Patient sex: M
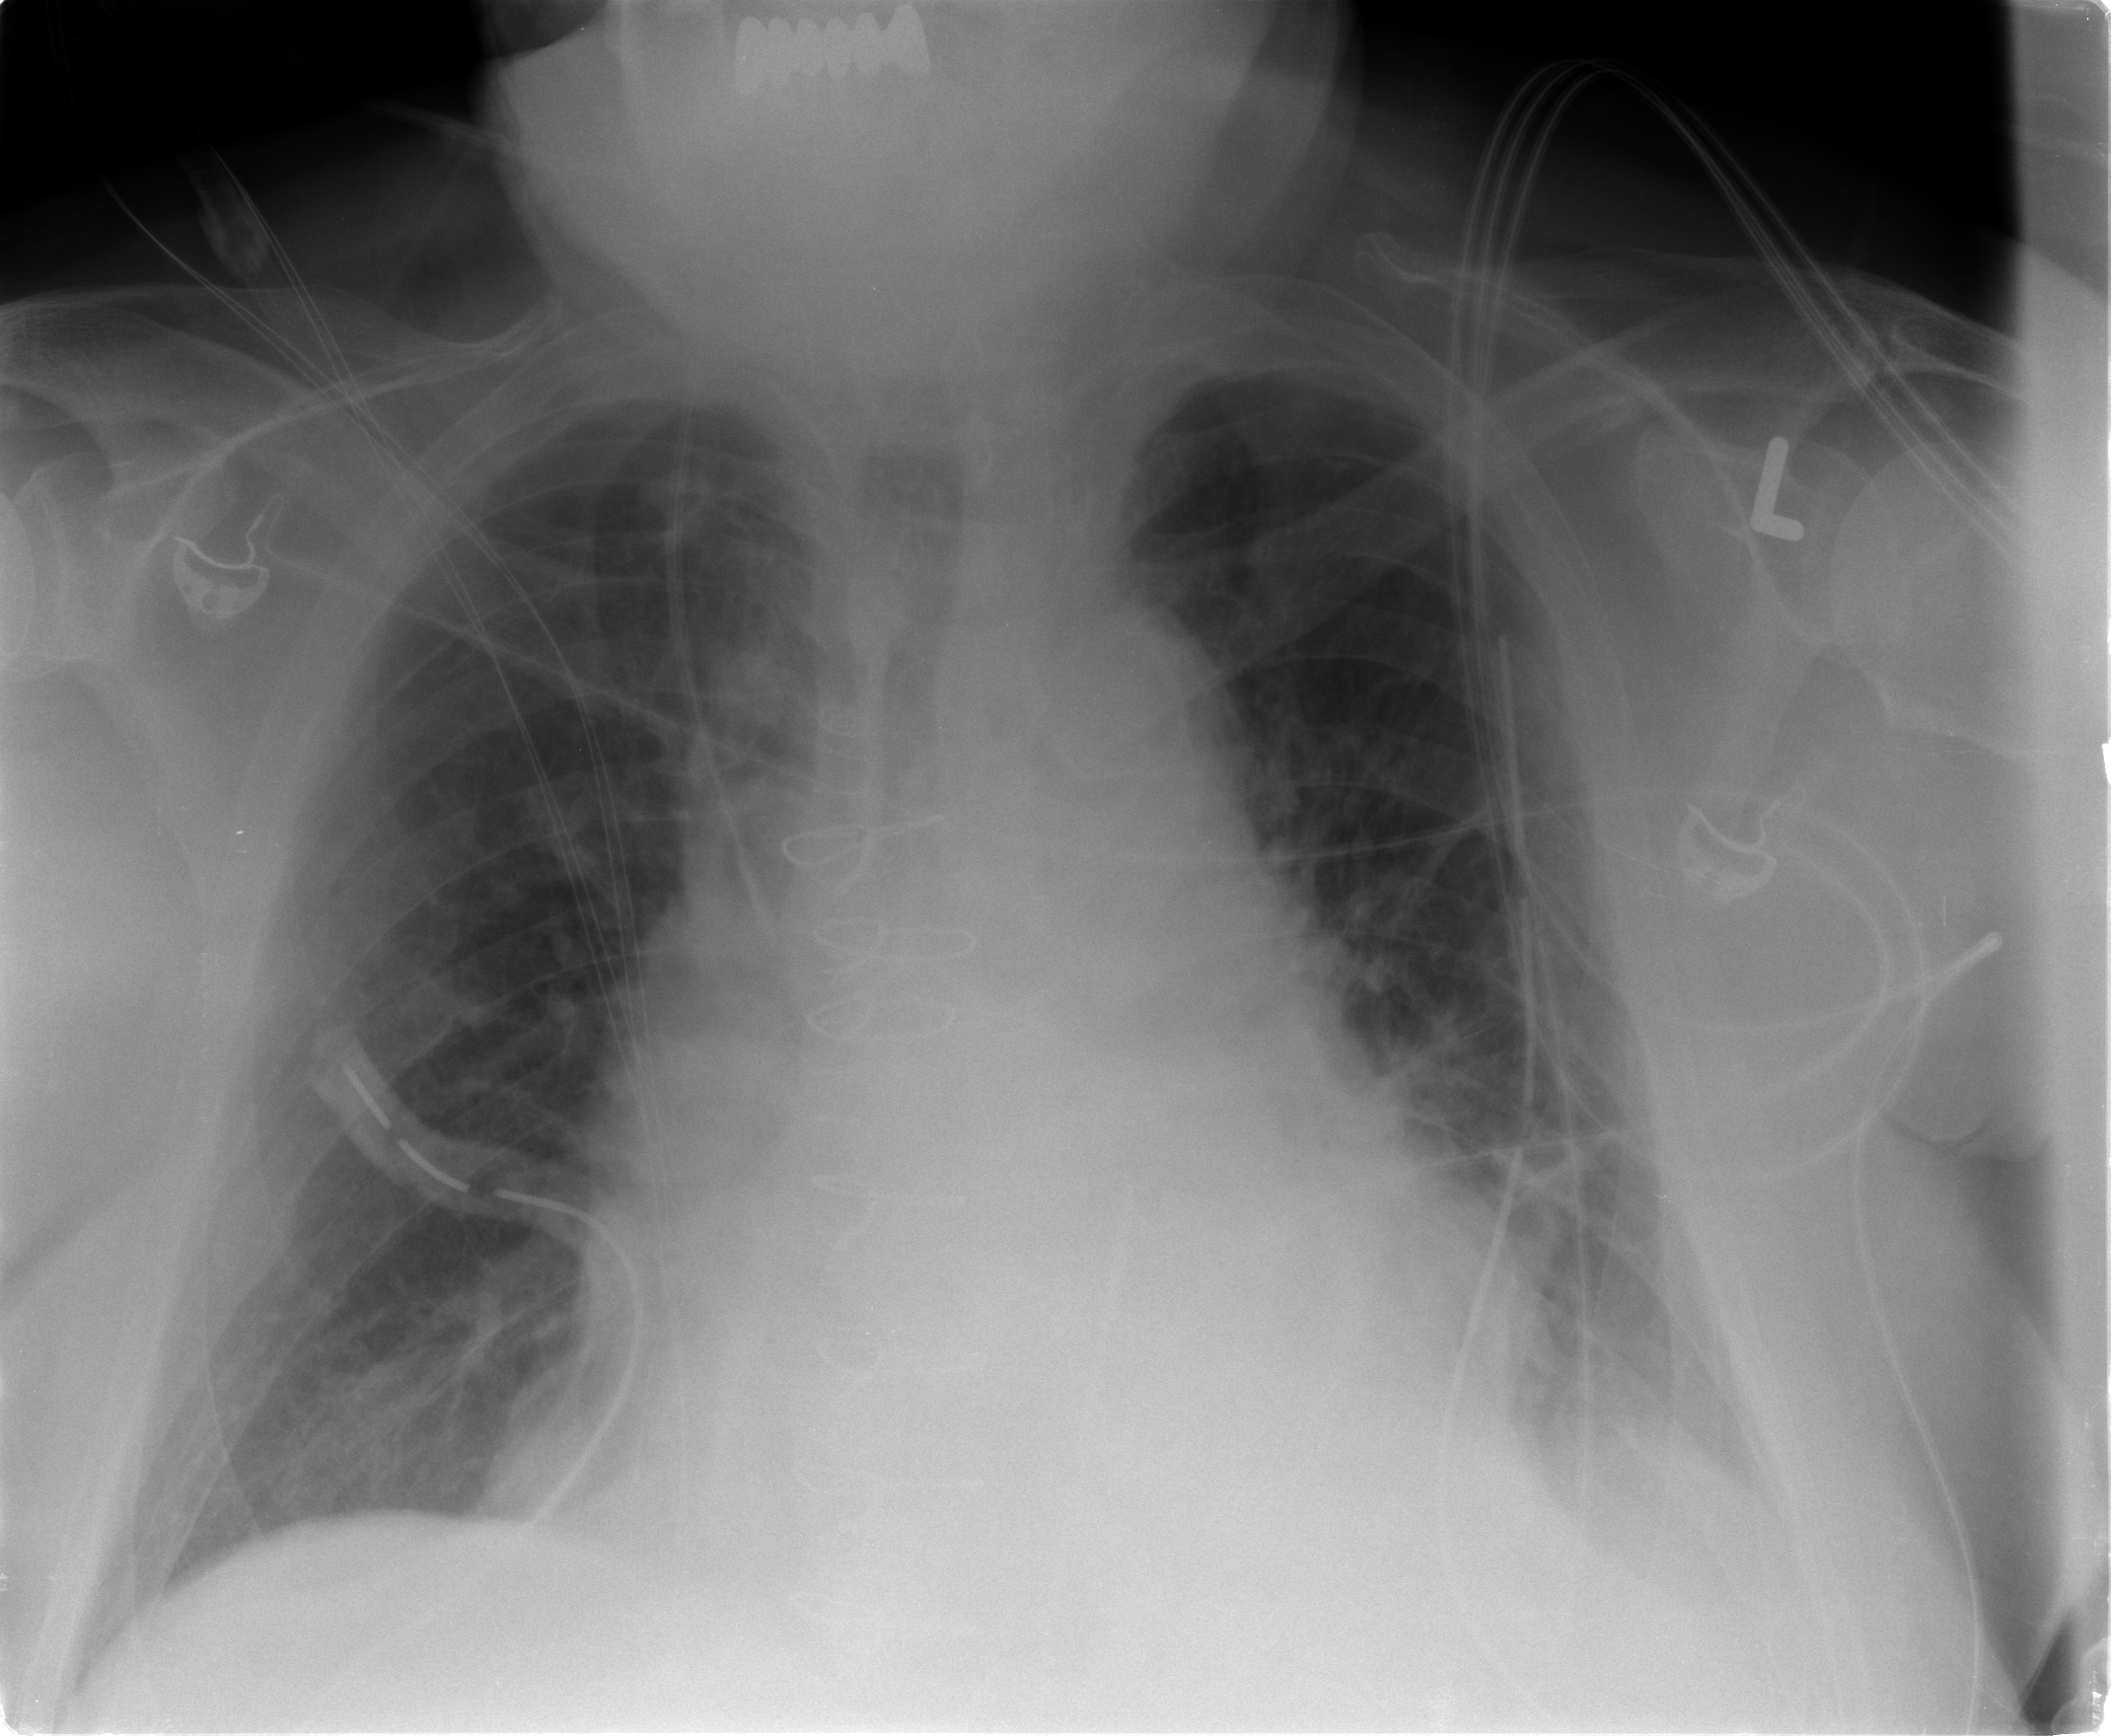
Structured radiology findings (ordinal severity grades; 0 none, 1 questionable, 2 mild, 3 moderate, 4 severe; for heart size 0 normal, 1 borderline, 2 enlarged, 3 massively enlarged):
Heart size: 2
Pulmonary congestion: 2
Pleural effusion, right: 0
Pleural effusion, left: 1
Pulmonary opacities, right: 0
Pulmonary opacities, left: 0
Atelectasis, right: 2
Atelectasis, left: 2